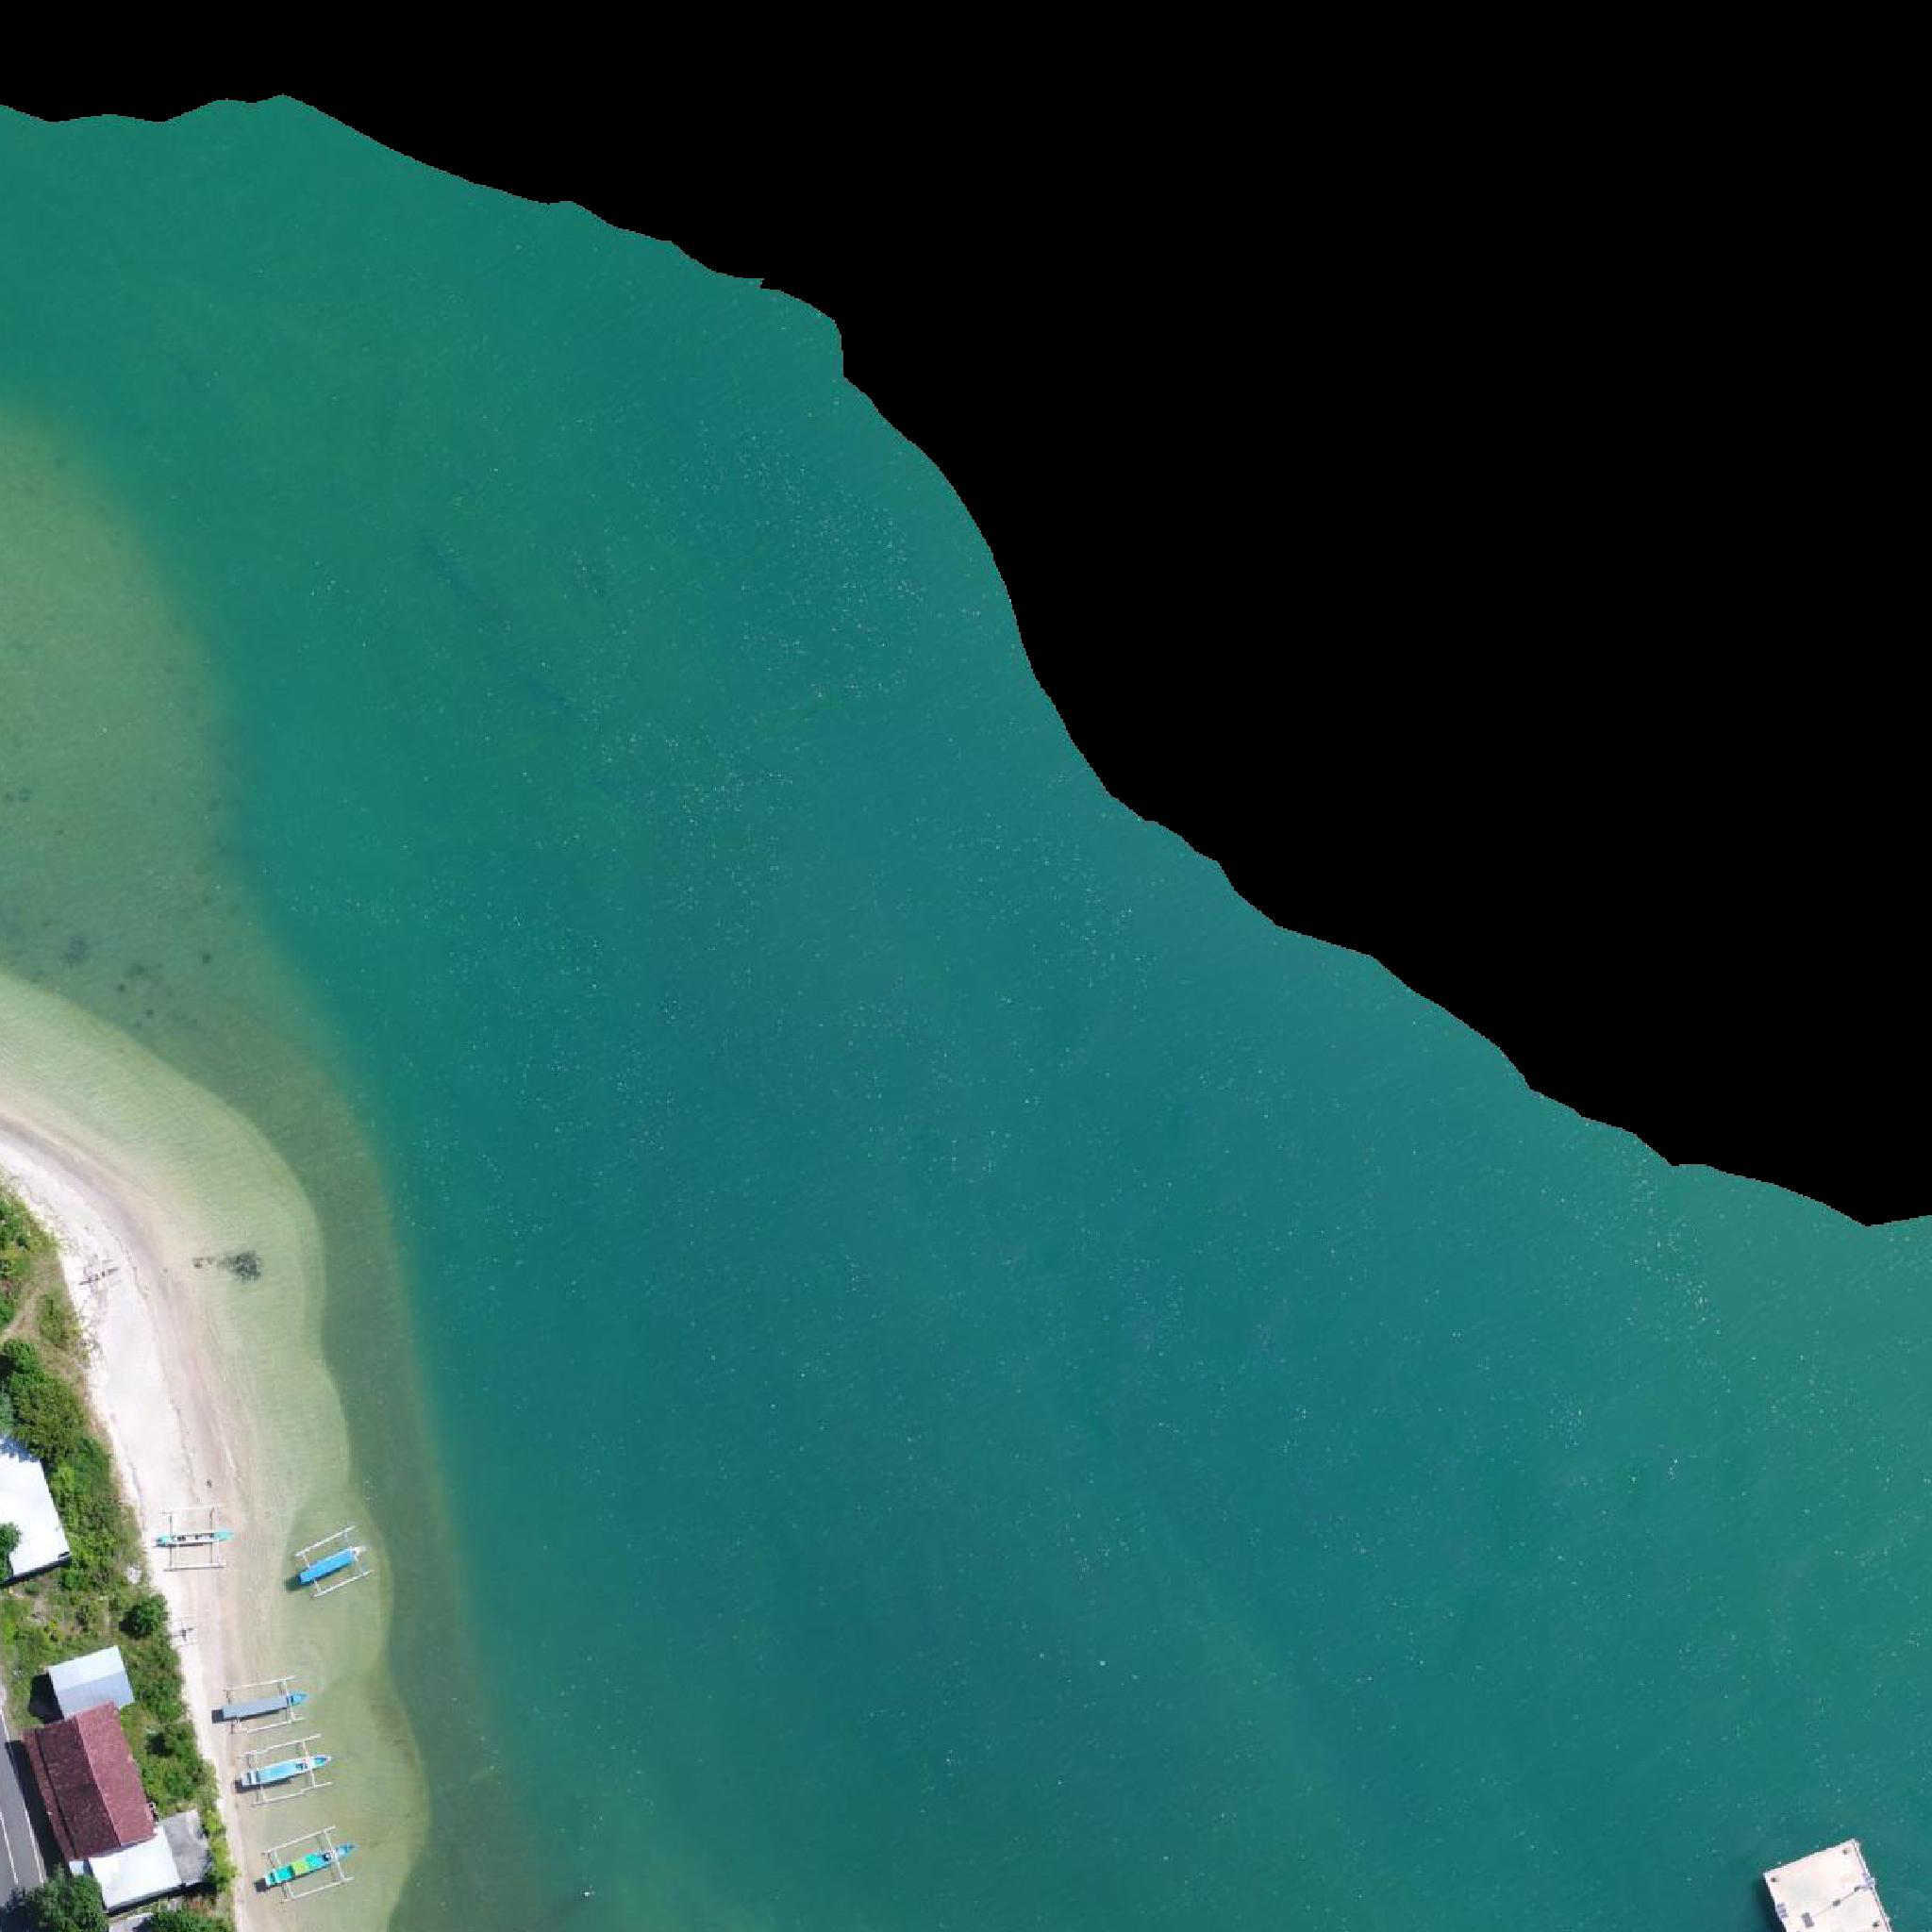
Biome: Lesser Sundas deciduous forests